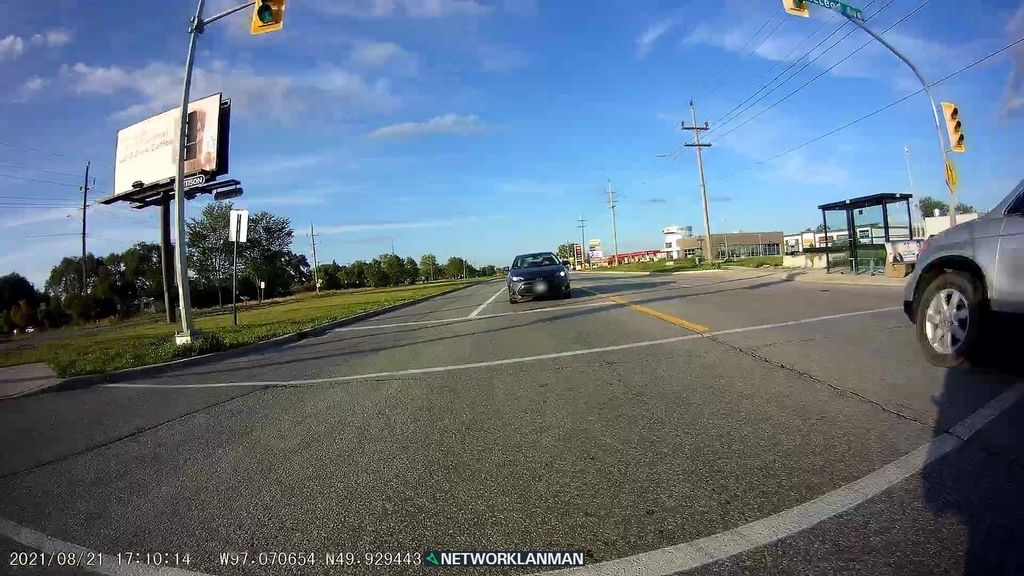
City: winnipeg